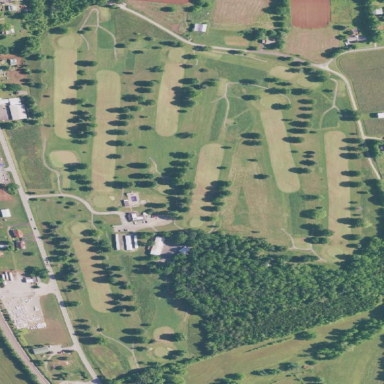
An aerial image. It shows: Golf course.